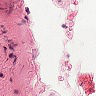
Metastatic tissue present: no